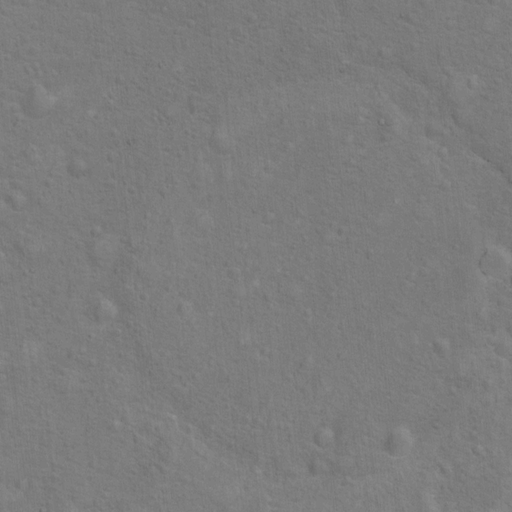
Classes present: Background